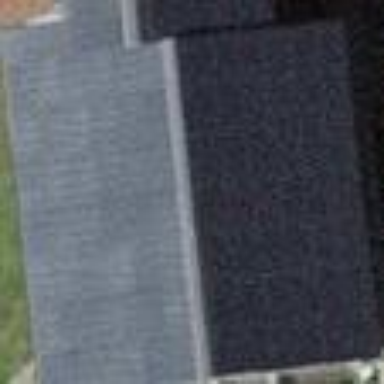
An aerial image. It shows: Building with tile roof.